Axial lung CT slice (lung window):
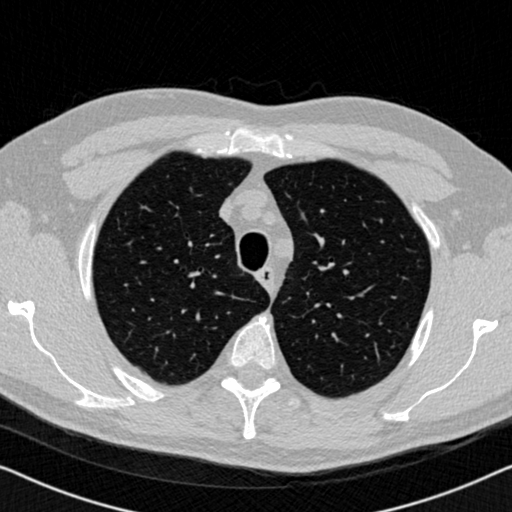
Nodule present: no